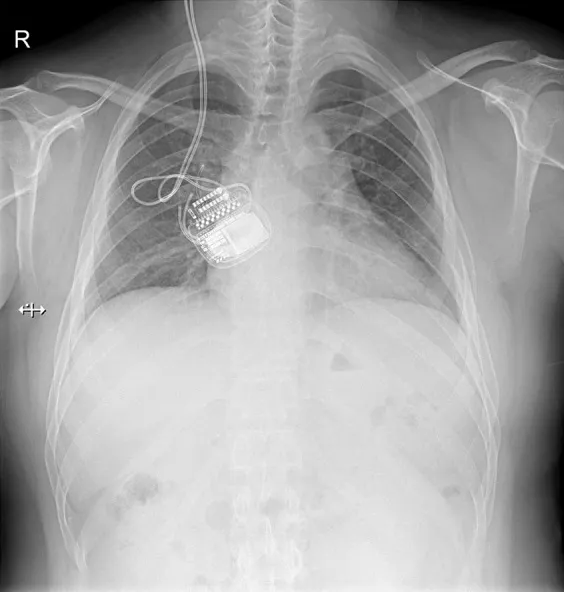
Plain chest X-ray showing the normal view of the implanted pulse generator (IPG) and the extension wire. No fracturing or twisting of the wire was observed and the IPG was in the correct orientation.
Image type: radiology (x_ray)